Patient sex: M
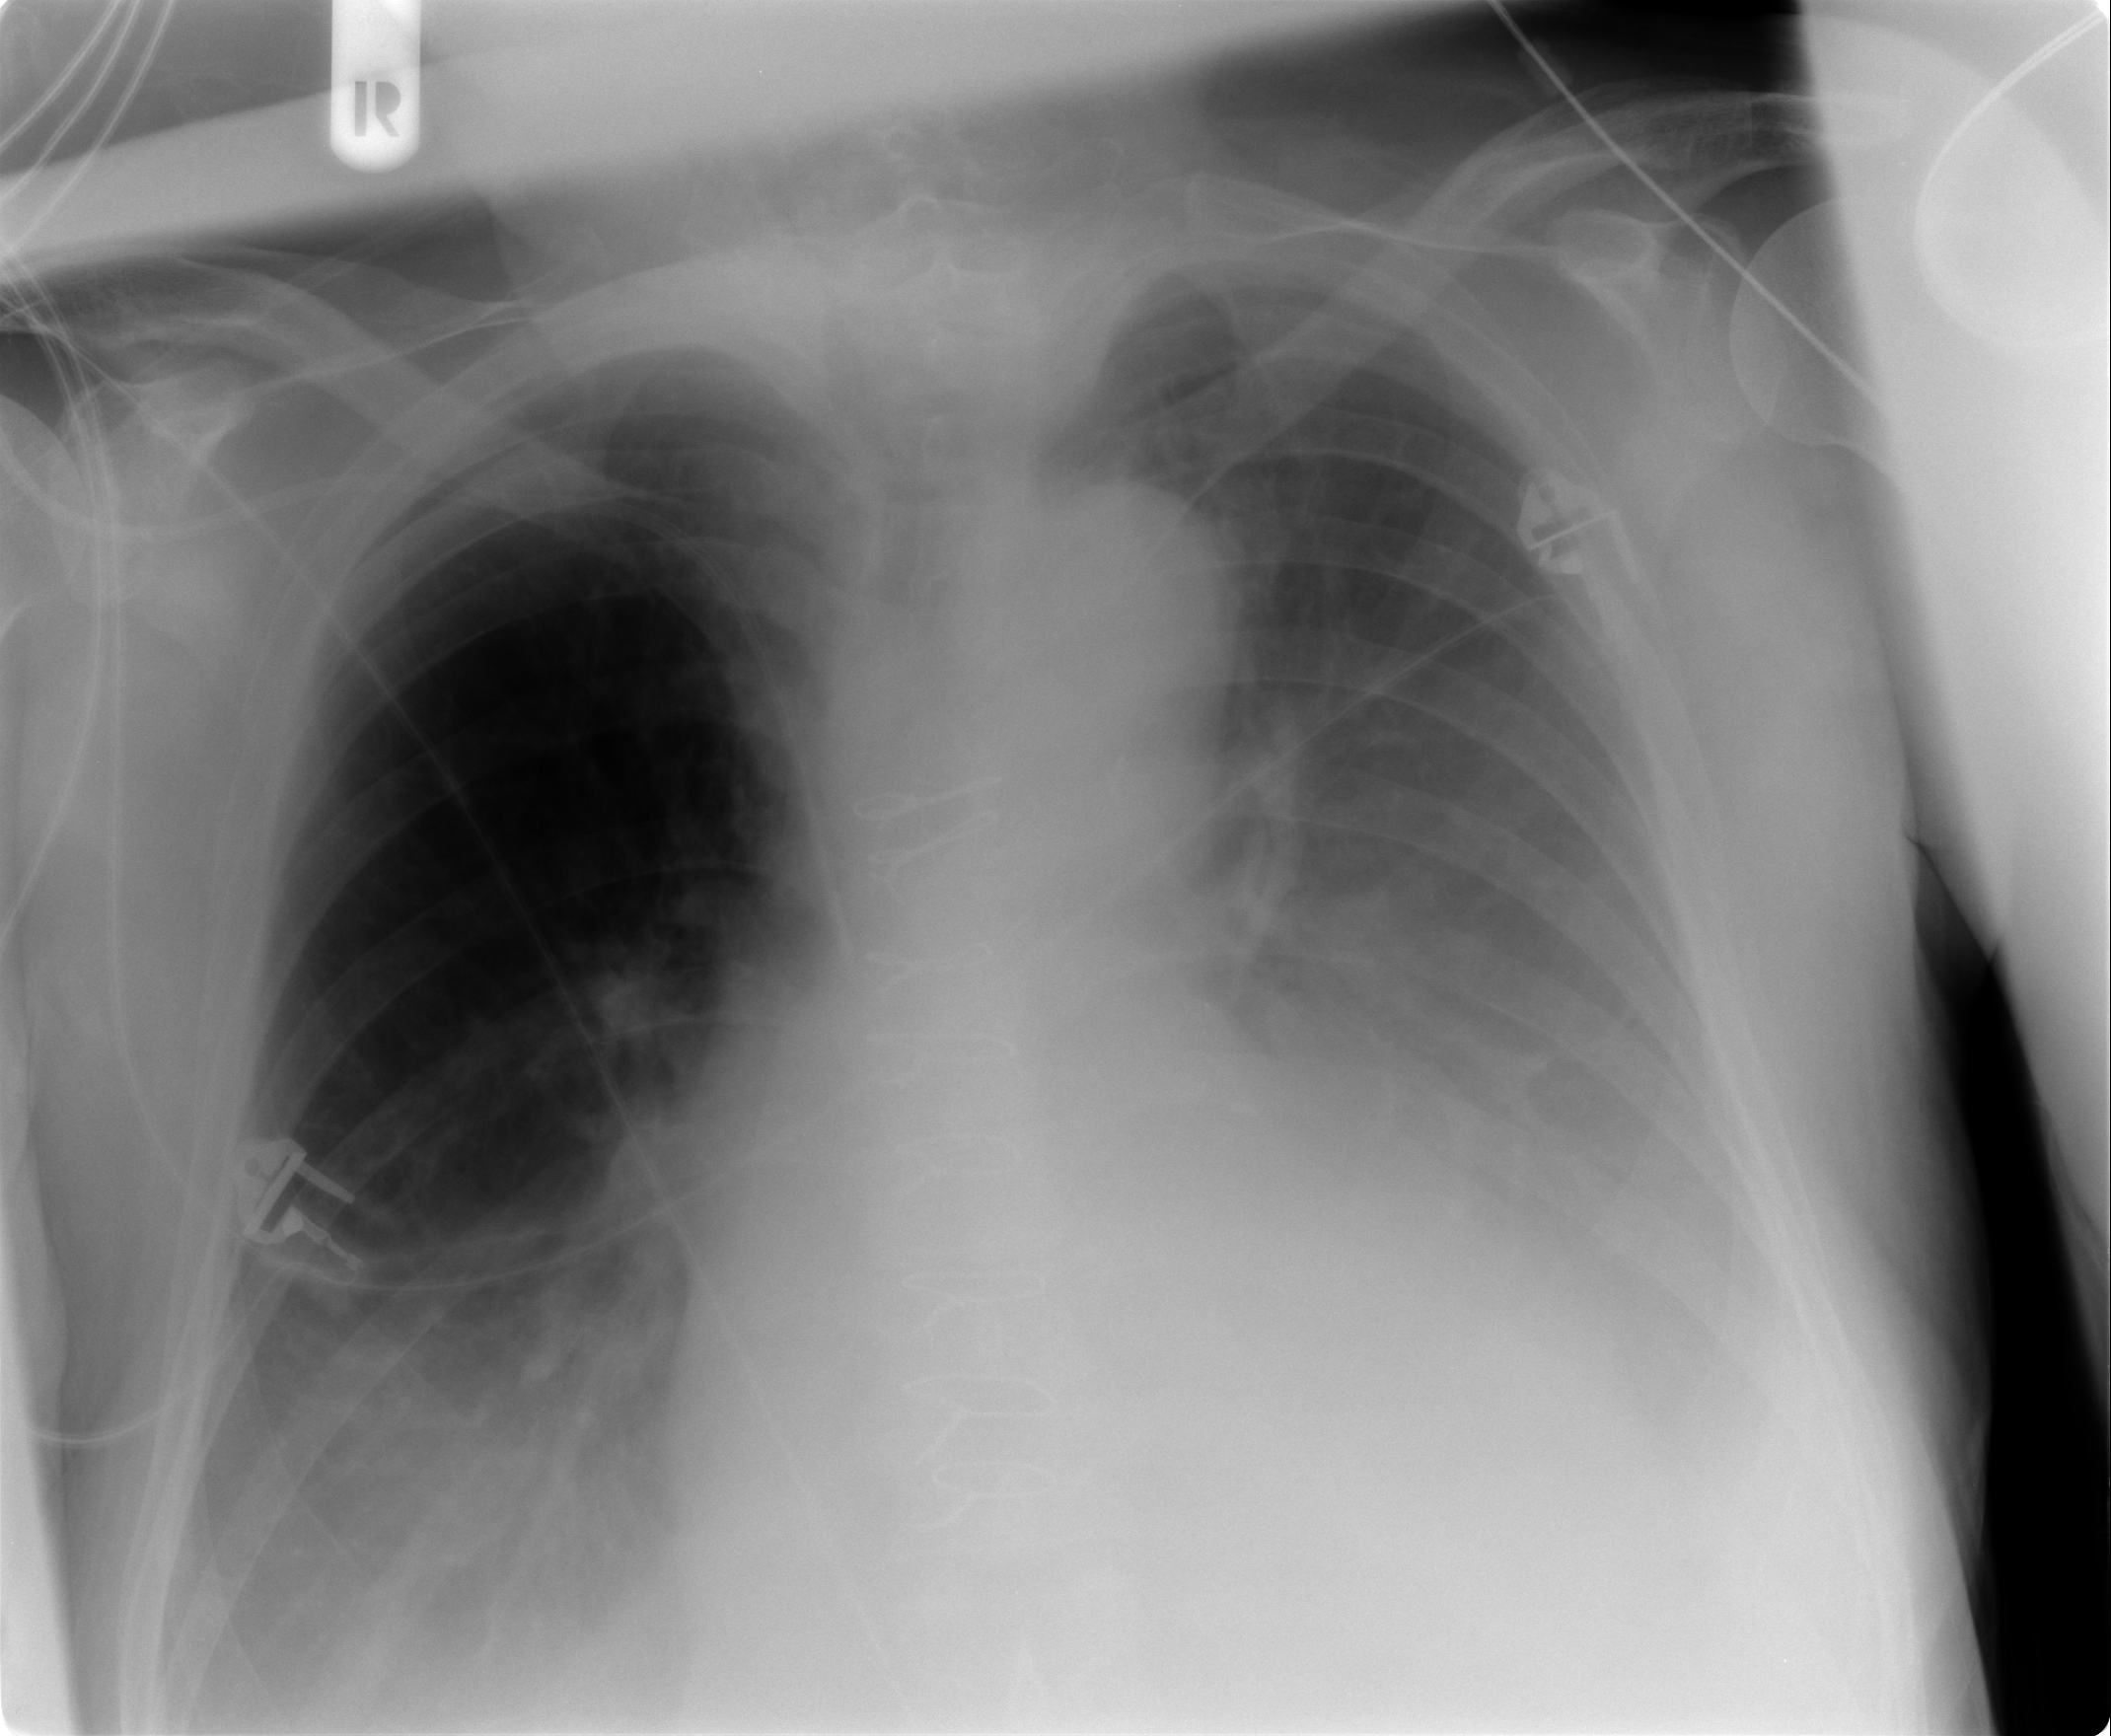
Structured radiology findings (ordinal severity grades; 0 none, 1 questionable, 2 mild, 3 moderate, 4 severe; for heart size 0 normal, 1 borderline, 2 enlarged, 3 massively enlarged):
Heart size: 2
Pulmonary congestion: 1
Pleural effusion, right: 2
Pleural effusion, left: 3
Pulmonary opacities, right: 0
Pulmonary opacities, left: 1
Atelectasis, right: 2
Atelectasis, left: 3